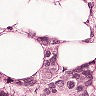
Metastatic tissue present: yes